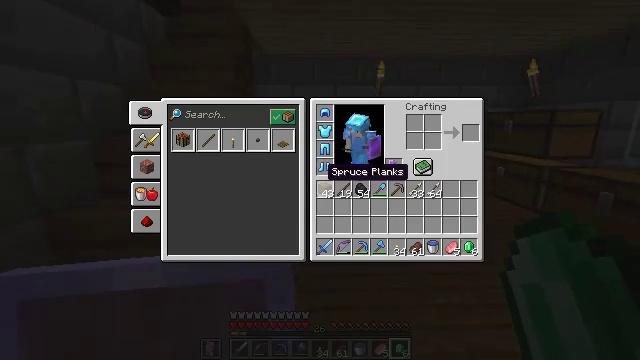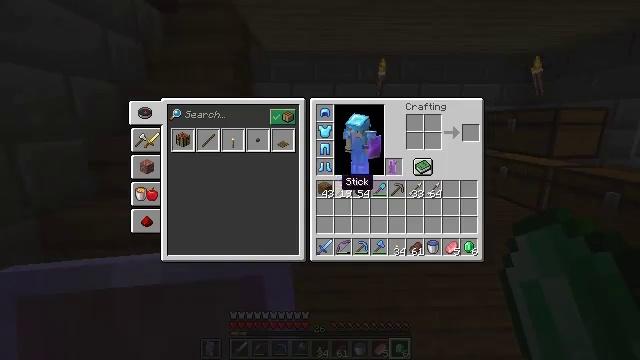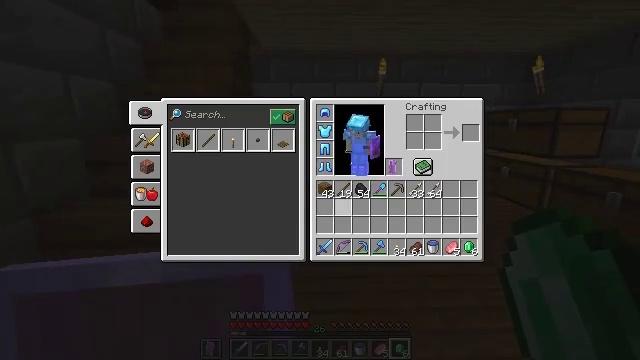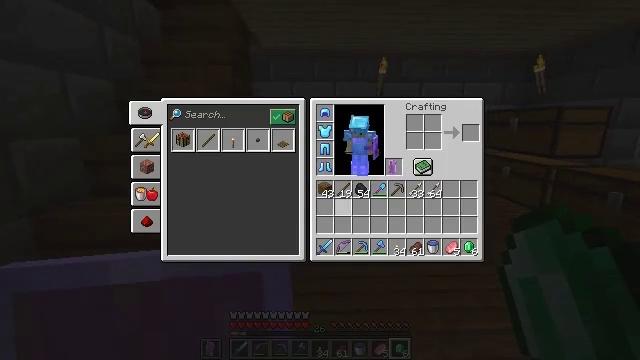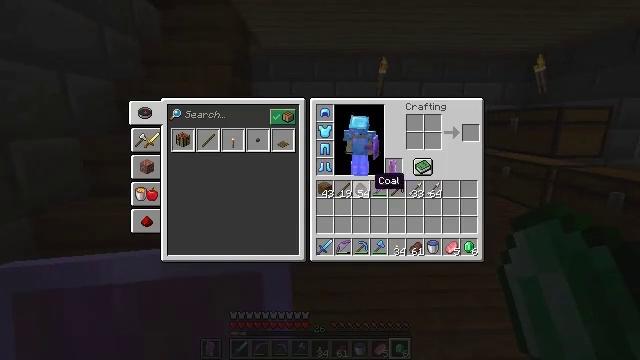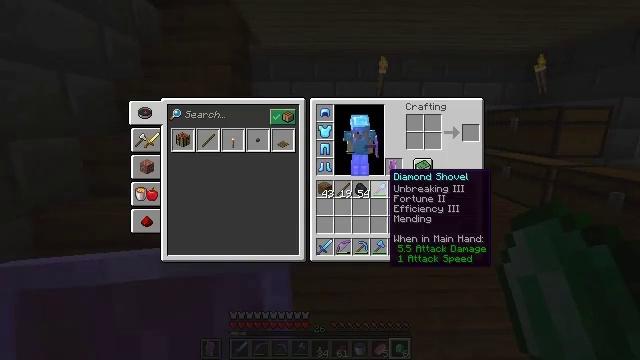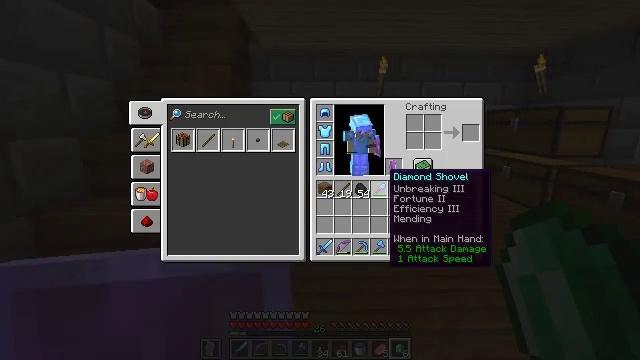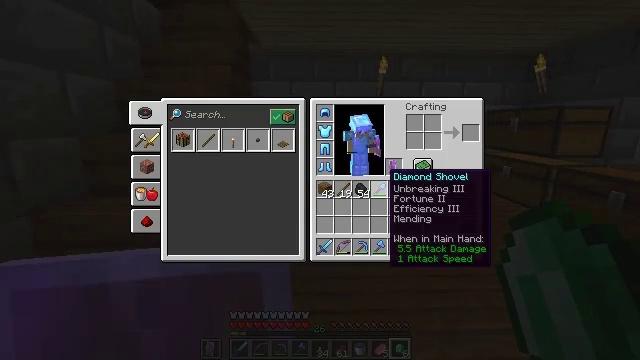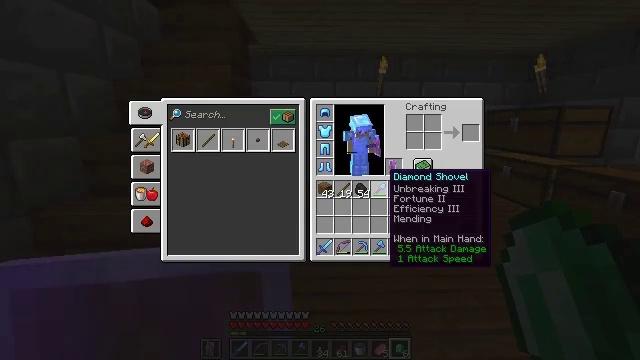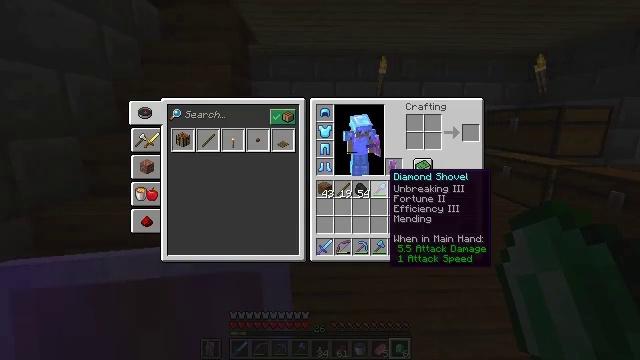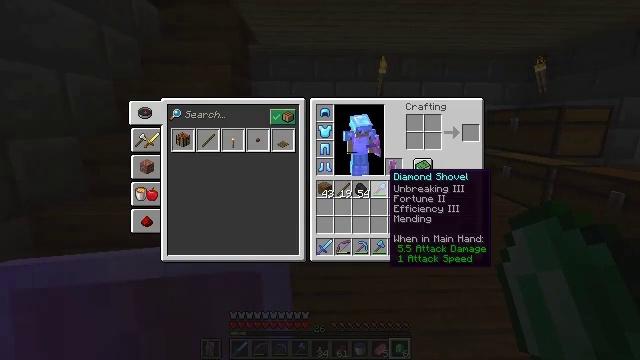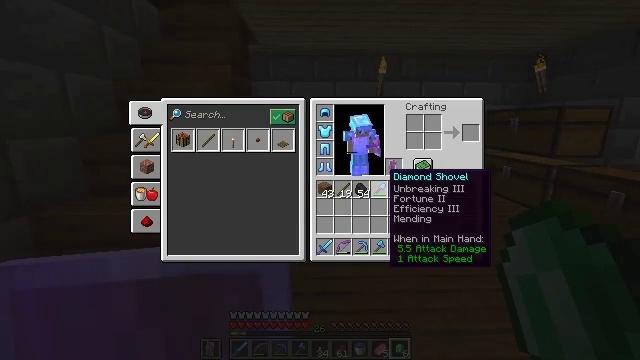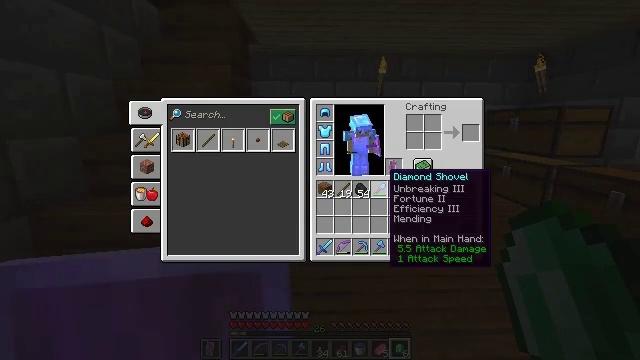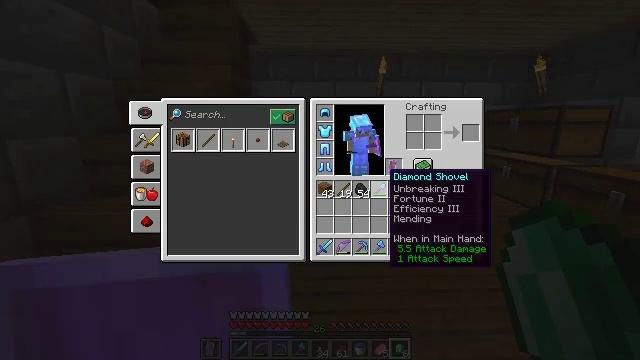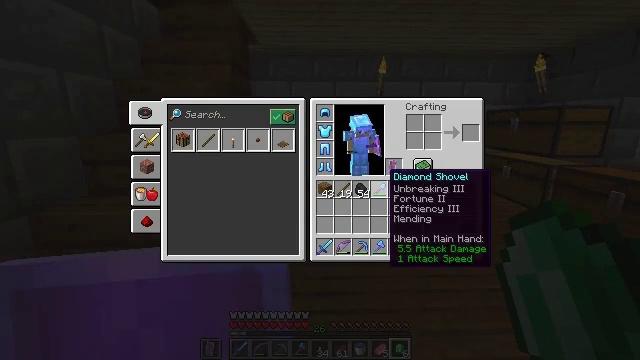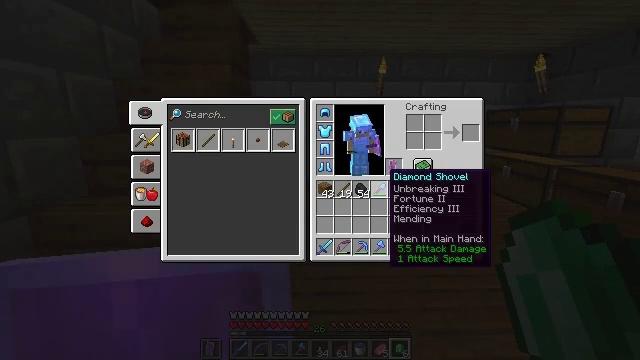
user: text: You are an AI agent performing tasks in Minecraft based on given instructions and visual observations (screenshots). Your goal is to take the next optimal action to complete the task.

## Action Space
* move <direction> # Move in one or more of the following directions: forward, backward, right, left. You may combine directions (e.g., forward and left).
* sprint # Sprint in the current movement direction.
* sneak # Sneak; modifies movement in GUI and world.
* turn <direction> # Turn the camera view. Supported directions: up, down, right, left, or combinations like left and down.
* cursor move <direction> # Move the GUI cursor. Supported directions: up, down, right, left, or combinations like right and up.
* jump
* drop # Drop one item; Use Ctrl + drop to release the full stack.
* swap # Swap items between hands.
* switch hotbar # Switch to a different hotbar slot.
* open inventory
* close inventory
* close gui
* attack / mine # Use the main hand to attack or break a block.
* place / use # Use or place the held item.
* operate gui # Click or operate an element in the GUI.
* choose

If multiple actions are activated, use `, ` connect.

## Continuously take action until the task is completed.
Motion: motion action
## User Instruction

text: Break the grass block.
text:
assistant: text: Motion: cursor move right and down
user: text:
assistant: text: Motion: cursor move right and down
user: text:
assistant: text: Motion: no_op
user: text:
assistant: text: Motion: cursor move right and up
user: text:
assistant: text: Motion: cursor move right
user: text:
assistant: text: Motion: no_op
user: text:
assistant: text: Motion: no_op
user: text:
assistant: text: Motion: no_op
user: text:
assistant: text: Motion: no_op
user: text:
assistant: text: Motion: no_op
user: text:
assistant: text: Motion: no_op
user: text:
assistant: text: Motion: no_op
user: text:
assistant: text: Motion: no_op
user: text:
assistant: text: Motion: no_op
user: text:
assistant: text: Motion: no_op
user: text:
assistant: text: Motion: no_op
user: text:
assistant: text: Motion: no_op
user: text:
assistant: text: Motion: cursor move down
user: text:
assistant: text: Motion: cursor move down
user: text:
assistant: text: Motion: no_op
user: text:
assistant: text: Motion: no_op
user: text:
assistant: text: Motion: no_op
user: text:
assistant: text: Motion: no_op
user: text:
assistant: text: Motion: no_op
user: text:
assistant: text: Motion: no_op
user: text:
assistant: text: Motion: no_op
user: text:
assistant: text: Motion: no_op
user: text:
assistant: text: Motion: no_op
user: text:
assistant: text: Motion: no_op
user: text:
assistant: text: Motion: no_op